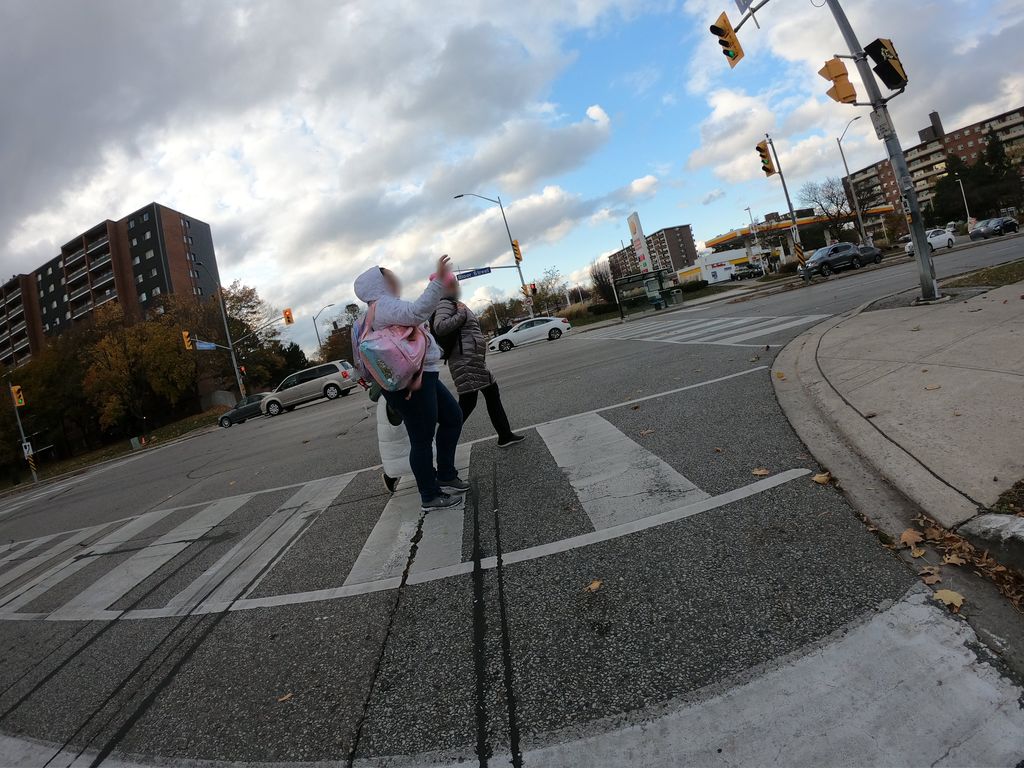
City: toronto